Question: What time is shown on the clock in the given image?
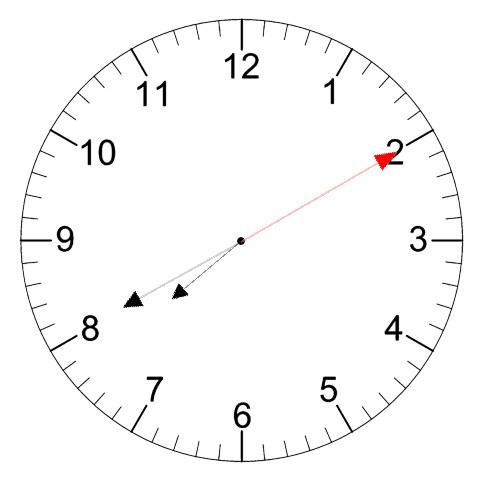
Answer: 07:40:10